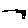
Label: hexagon